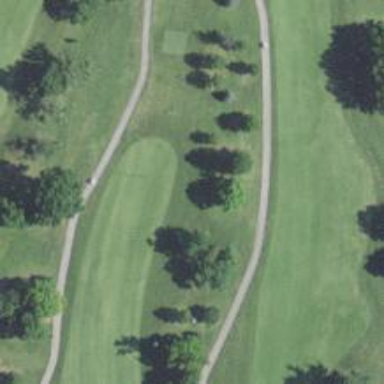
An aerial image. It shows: View of golf hole.